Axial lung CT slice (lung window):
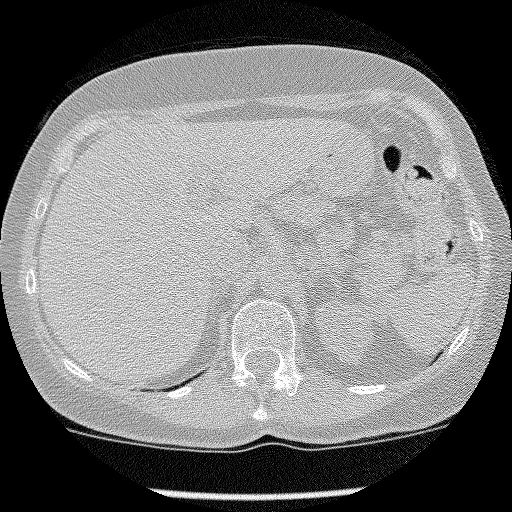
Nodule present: no